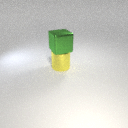
large yellow metal cylinder below large green metal cube